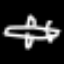
Label: airplane